Field crop: maize
Growth stage: 2
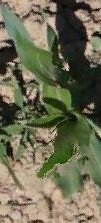
Species: maize